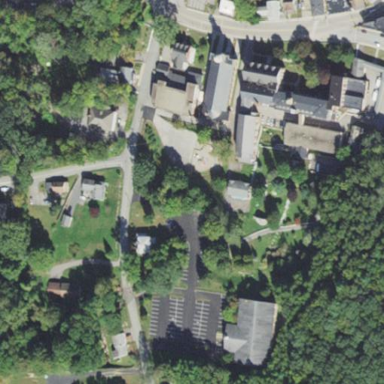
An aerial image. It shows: School.